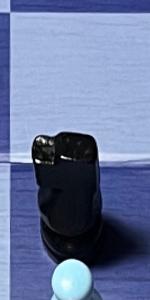
Label: Knight_Black